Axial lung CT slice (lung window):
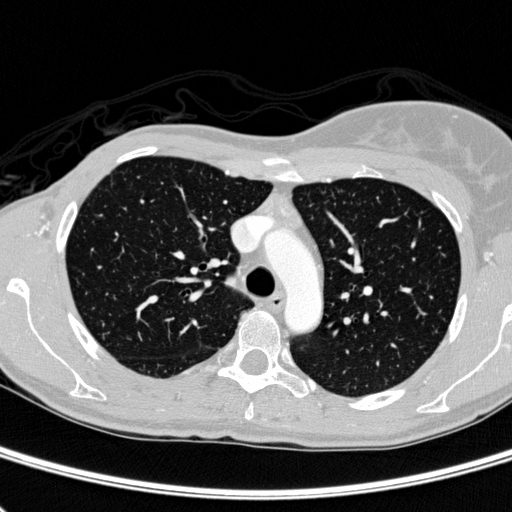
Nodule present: no